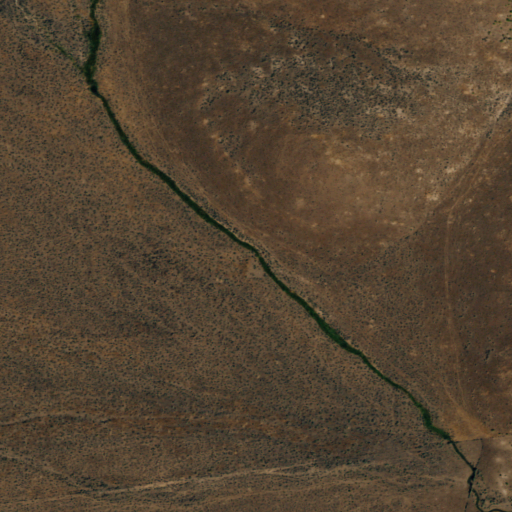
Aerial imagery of valley in Nevada named Road Canyon containing shrub and grassland